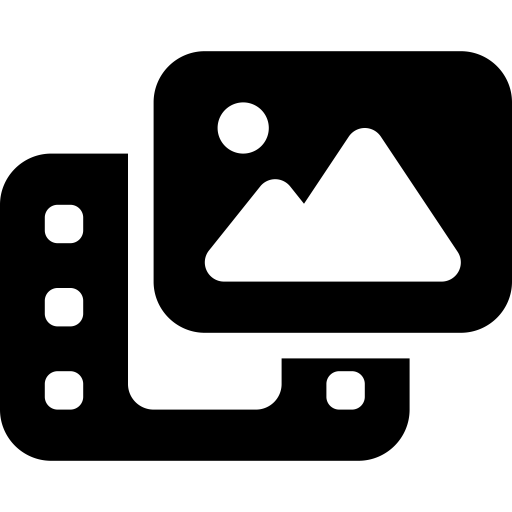
Tags: icon, FontAwesome, fa-icon, solid, photo, film